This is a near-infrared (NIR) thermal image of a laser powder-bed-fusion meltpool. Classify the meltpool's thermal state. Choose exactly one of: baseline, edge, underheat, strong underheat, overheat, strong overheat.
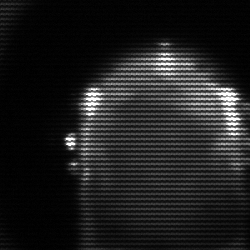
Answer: baseline